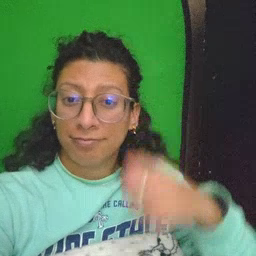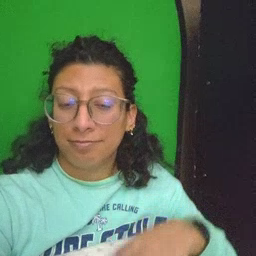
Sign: garbage